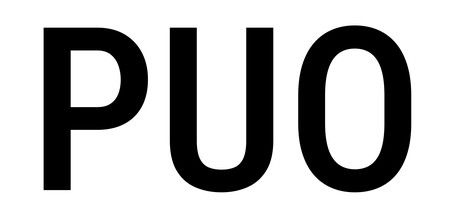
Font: Roboto_Condensed_Medium